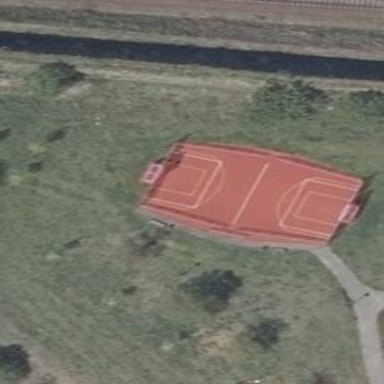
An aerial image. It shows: Sports pitch for basketball and handball activities.